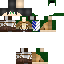
A male human skin with medium skin, wearing brown long hair dressed in a blue hoodie and brown pants, featuring a closed mouth.